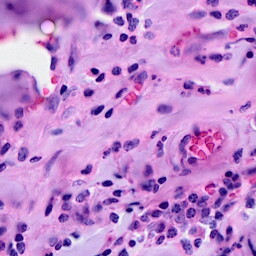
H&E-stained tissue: Breast